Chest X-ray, PA view. Patient: 26 years old, sex F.
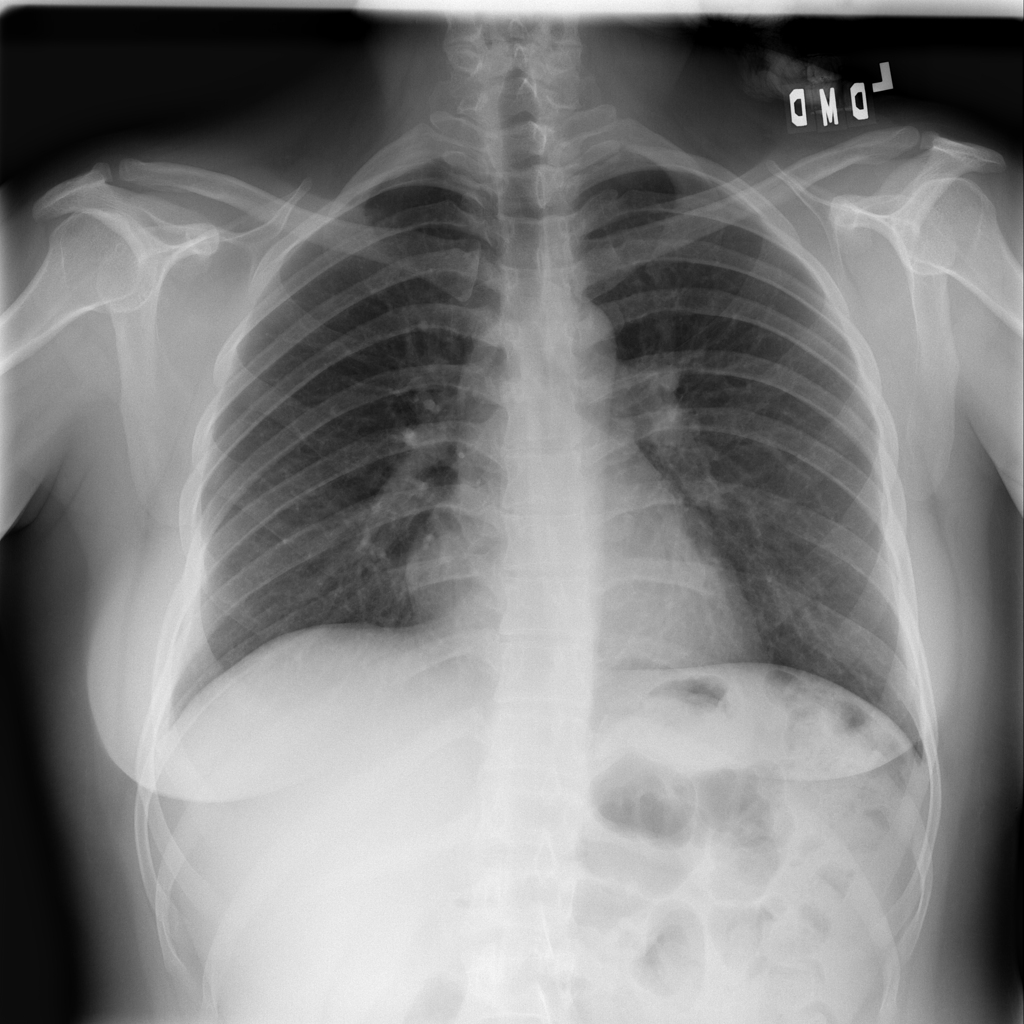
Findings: No Finding